Field crop: maize
Growth stage: 2
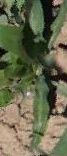
Species: maize